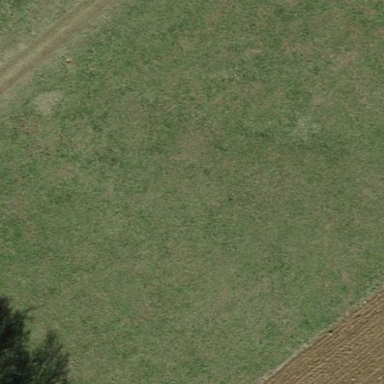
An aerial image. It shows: Beautiful meadow.